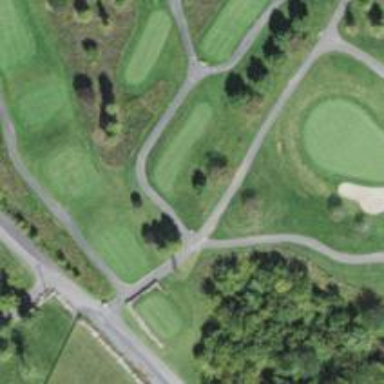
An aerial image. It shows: Asphalt service road used as golf cart path.